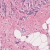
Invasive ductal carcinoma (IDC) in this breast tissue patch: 1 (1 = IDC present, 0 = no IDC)